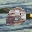
Label: 0